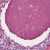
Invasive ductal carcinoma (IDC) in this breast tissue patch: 0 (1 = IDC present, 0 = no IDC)